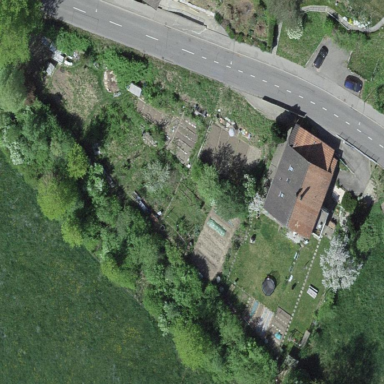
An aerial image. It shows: Allotments area.